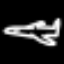
Label: airplane